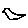
Label: bird